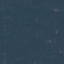
Land use / land cover class: Forest